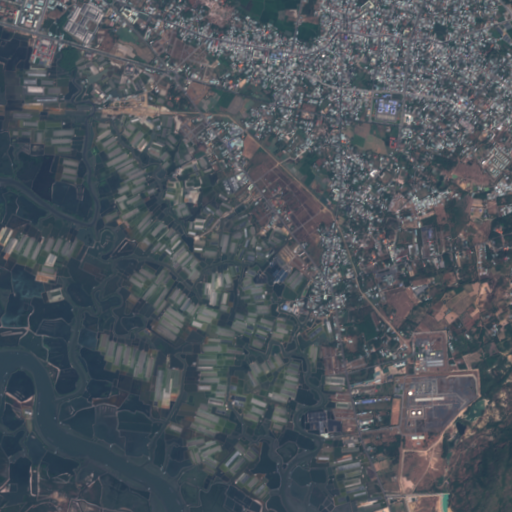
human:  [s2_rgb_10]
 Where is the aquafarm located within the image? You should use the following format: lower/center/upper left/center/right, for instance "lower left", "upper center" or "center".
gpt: The aquafarm is located in the lower right of the image.
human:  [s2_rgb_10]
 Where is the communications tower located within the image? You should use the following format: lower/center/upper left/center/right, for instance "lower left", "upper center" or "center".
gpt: The communications tower is located in the lower right of the image.
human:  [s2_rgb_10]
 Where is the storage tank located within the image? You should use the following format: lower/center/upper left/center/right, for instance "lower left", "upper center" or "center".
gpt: The storage tank is located in the lower right of the image.
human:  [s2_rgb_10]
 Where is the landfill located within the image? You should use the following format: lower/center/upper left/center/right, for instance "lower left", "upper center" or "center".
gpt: There is no landfill in the image.